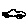
Label: car